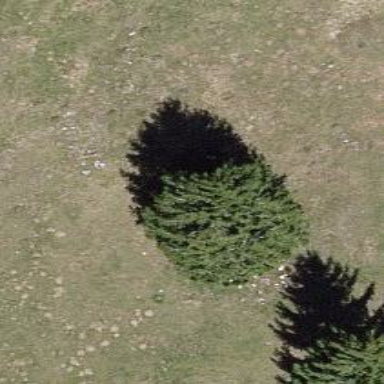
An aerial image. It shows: Needle-leaved tree in nature.